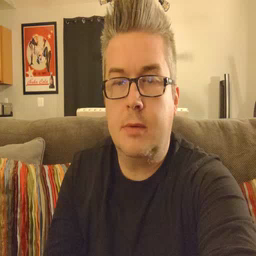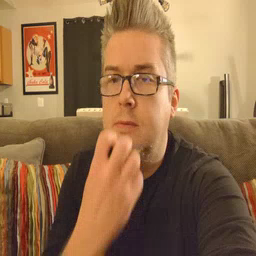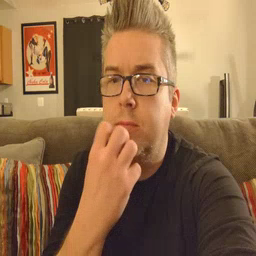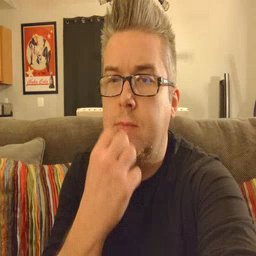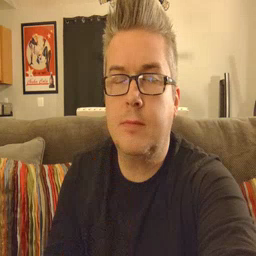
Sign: underwear